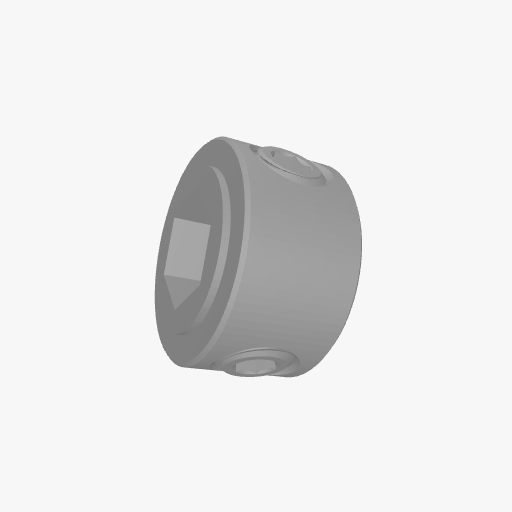
Part: SetScrewCollar8RID